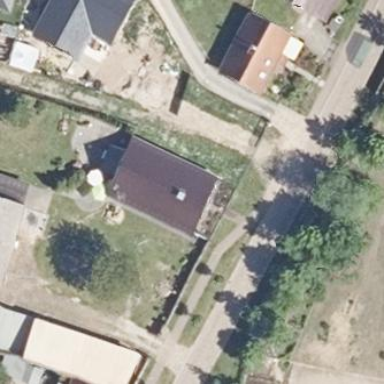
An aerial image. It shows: Simple house.